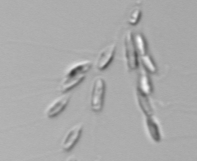
Label: Dinobryon